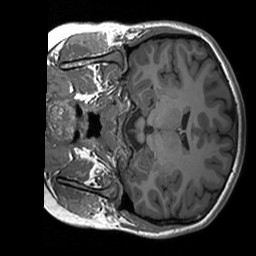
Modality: T1w
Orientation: coronal
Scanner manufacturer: siemens
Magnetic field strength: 3 T
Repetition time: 1.76 s
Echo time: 0.0022 s